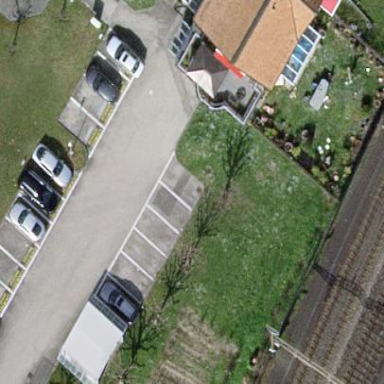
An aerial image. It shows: Parking area with surface.